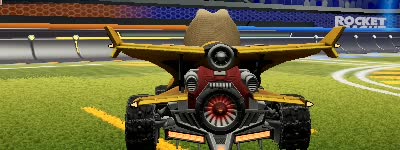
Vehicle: aftershock